Current action and preconditions to check: path_clear

Your task: For each precondition in the list above, predict whether it will hold at this action.

Consider the current scene as observed from the mobile robot's camera, and analyze the predicted future states of all dynamic agents (e.g., people, animals, vehicles, or any moving entities) within the NEXT SECOND.

IMPORTANT: Only answer "very likely" if you are absolutely certain—based on strong, clear evidence—that a dynamic agent will violate the precondition in the predicted future state. Do NOT answer "very likely" for unlikely, ambiguous, or low-probability risks.

Ask yourself for each precondition: Is there a high probability, with clear and convincing evidence, that the predicted future states of any dynamic agent will interfere with the predicted future state of the currently executing action within the NEXT SECOND, causing that precondition to fail?

Assess the risk level based on these predictions. Use "likely" or "very likely" if motions create a clear risk of interference.

Use "neutral" or "improbable" if agents are nearby but their predicted paths are clearly diverging or non-conflicting.

Failure Risk Categories: "very improbable", "improbable", "neutral", "likely", "very likely"

Answer Format: Output ONLY the probability_of_failure value from these categories: "very improbable", "improbable", "neutral", "likely", "very likely"

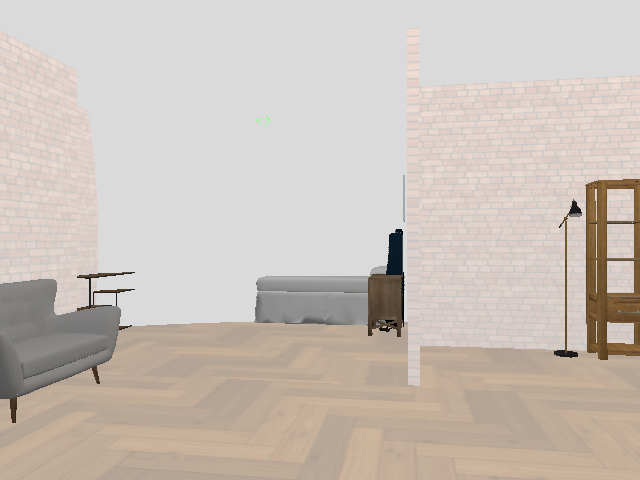

Answer: very improbable